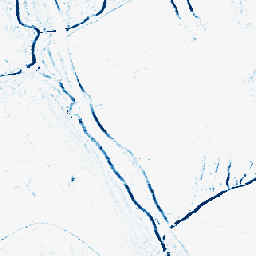
Category: morphological
Decomposition family: morphological_rect
Decomposition parameters: operation: closing
width: 5
height: 3
Upsampling method: area
Upsampling parameters: scale: 8
Upsampling scale: 8